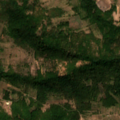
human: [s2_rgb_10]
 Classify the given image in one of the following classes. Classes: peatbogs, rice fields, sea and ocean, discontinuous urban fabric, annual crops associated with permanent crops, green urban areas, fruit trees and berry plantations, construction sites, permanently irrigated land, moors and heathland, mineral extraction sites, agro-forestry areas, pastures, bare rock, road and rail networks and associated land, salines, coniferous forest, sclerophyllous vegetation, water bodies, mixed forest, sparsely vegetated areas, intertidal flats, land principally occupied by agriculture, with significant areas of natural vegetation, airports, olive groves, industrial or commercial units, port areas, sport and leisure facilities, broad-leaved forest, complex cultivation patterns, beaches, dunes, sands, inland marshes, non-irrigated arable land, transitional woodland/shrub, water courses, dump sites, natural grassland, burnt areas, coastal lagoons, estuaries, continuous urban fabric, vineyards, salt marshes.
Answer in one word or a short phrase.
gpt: pastures, complex cultivation patterns, broad-leaved forest, transitional woodland/shrub